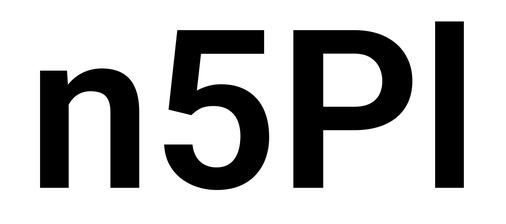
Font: Roboto_SemiBold